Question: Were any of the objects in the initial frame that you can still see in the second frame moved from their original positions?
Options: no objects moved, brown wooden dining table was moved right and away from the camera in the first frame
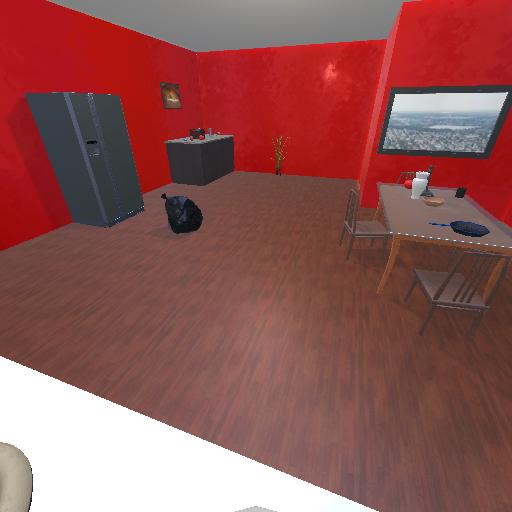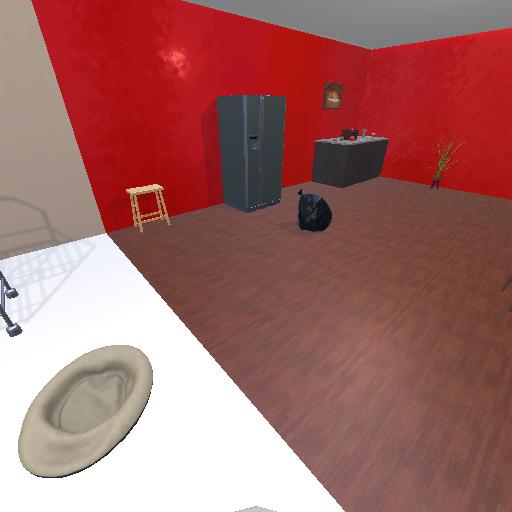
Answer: no objects moved